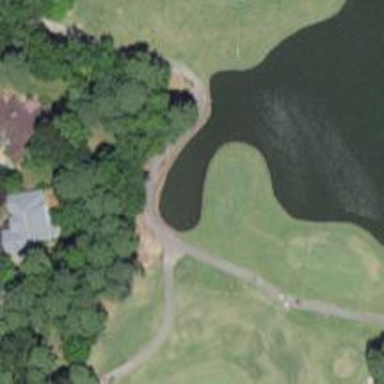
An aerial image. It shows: Pathway for golfing.